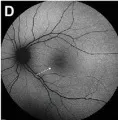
Fundus photography, fundus autofluorescence, and optical coherence scanning images (OCT) of the patient's retina. OCT of right.
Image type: ophthalmic_imaging (autofluorescence)